Interaction volume radius: 10 \u00c5
Interaction volume height: 30 \u00c5
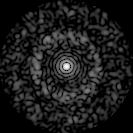
Disorder parameter: 0.8494